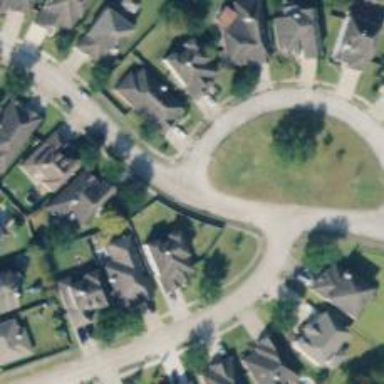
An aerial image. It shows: Residential road.